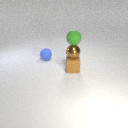
small green rubber sphere above small brown rubber cube